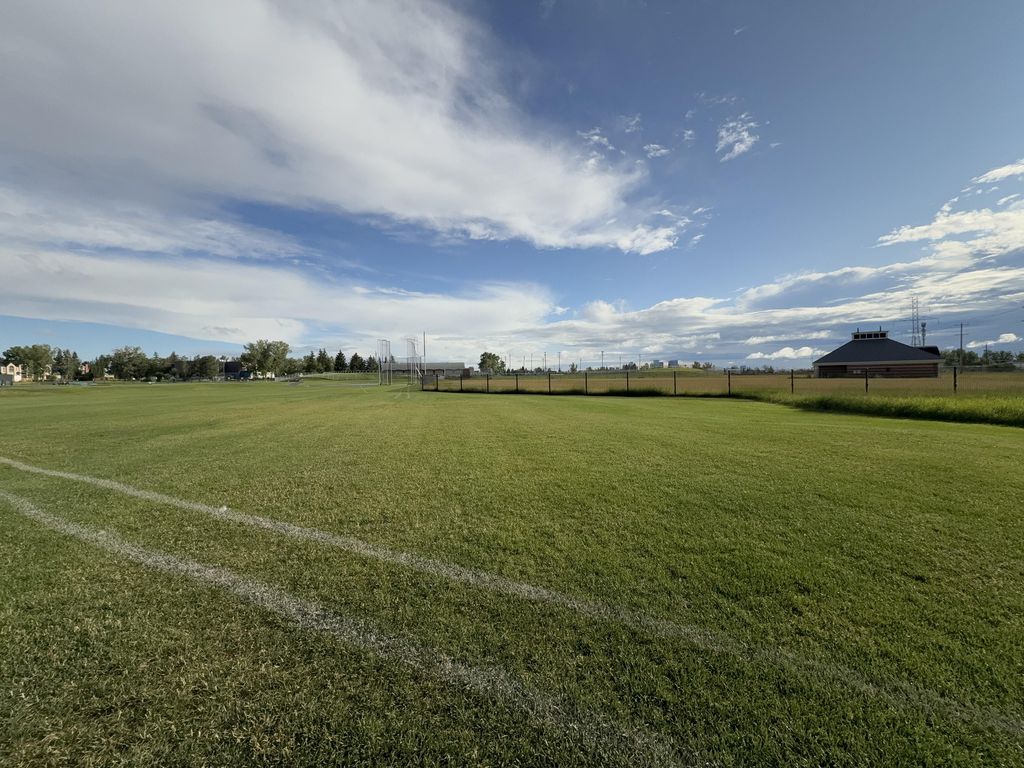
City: calgary